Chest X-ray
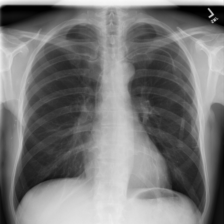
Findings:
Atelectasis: negative
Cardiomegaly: negative
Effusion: negative
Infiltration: negative
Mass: negative
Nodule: negative
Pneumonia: negative
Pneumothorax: negative
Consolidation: negative
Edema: negative
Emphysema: negative
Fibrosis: negative
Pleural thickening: negative
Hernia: negative